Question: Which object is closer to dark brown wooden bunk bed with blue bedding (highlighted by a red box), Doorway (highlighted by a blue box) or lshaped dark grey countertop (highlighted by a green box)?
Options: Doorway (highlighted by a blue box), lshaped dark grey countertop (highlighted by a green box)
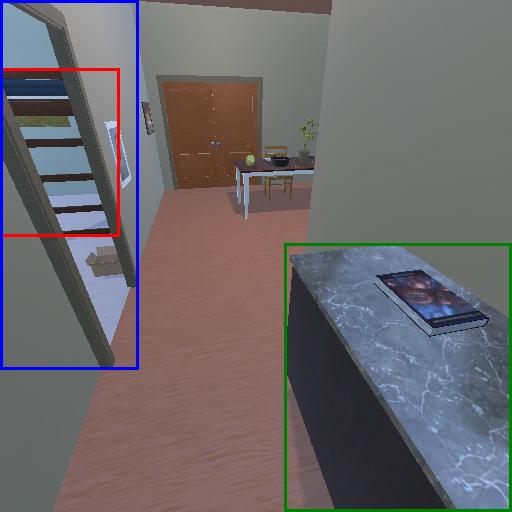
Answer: Doorway (highlighted by a blue box)